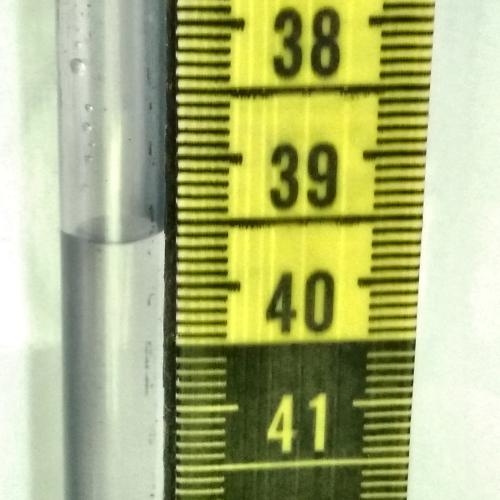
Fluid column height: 39.6 cm